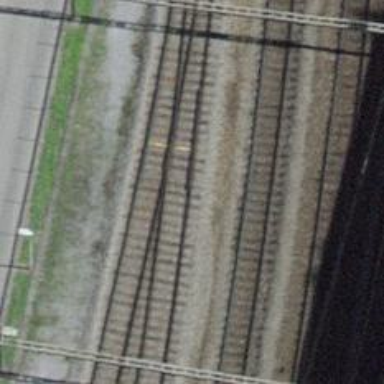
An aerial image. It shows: Electrified rail siding with contact line.